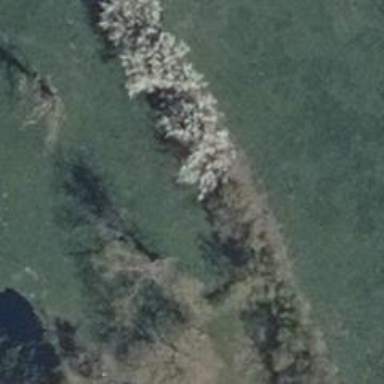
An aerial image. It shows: Beautiful tree in nature.